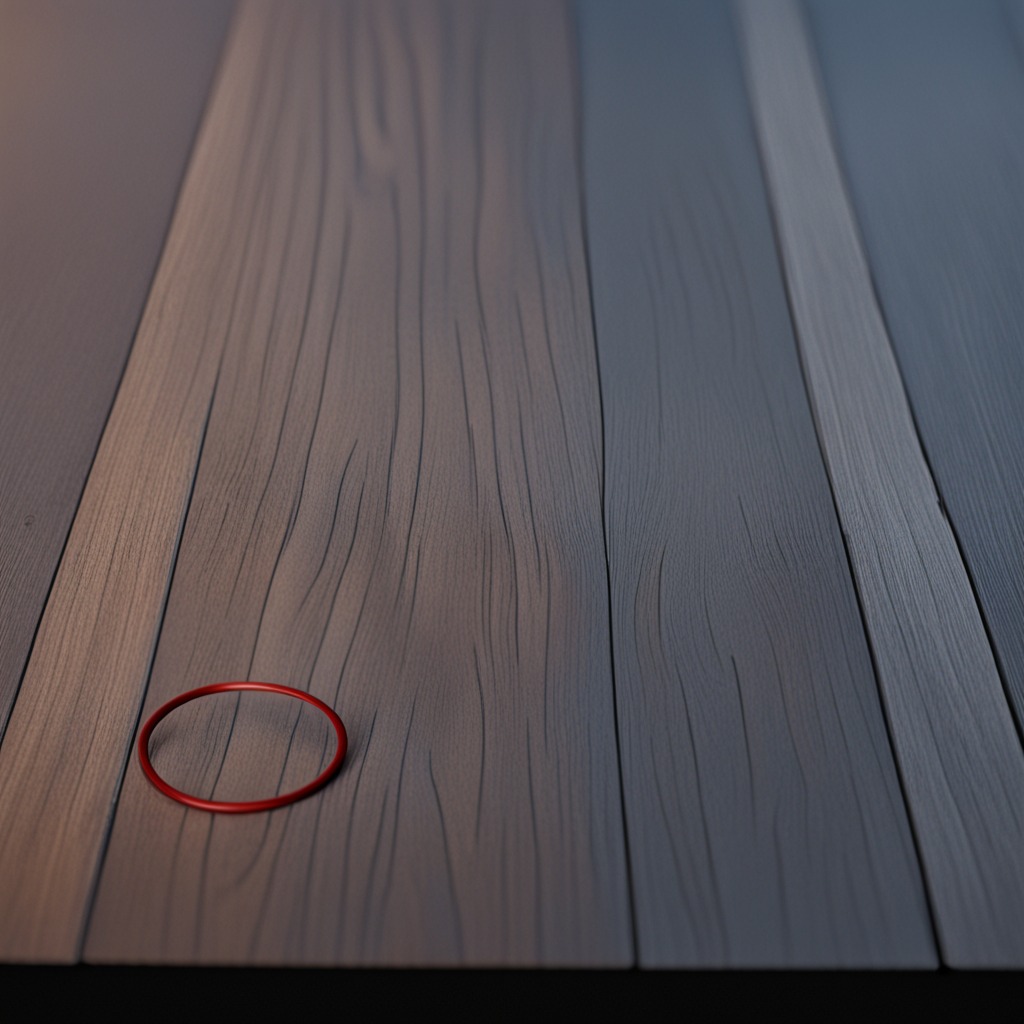
A rubber O-ring is lying on a table with burn marks.